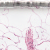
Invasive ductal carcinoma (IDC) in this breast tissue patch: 0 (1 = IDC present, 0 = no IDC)